一年级 · 组合几何学
（4 分)

（1）（2 分）画 $\bigcirc ， \bigcirc$ 比少 2 个。

（2）（2 分）画 $\triangle ， \triangle$ 比 $\square$ 多3个。

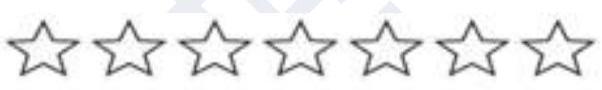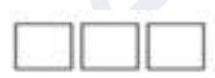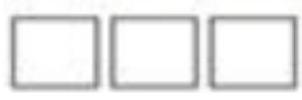
答案: ( $(1)$

$$
\text { ચ্য }
$$

(2)

$\Delta \quad \Delta \quad \Delta \quad \Delta \quad \Delta \quad \Delta$